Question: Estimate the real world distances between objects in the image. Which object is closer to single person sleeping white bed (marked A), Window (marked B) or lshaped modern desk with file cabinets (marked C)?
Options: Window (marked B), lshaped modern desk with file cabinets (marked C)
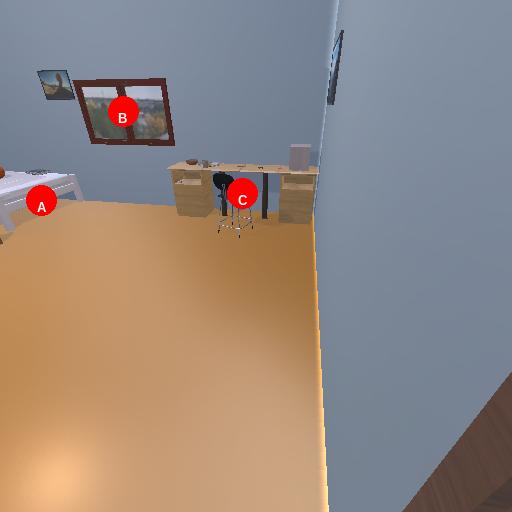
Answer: Window (marked B)